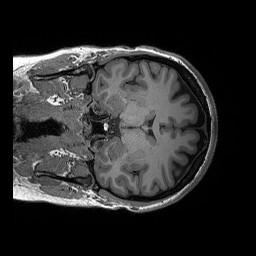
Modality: T1w
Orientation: coronal
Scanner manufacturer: siemens
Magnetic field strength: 3 T
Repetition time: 2.3 s
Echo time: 0.00298 s